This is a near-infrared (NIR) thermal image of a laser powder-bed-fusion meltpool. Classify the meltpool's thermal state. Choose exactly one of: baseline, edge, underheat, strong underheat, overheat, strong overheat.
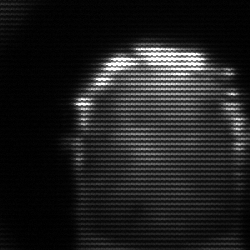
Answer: baseline